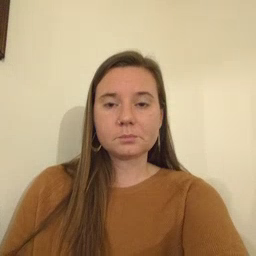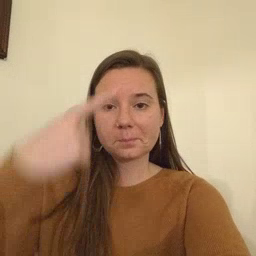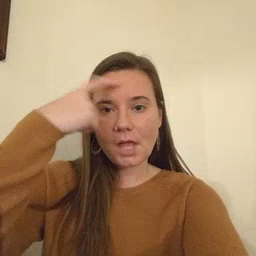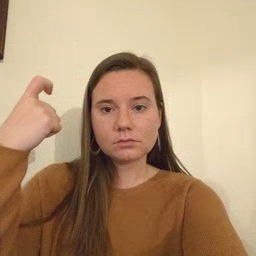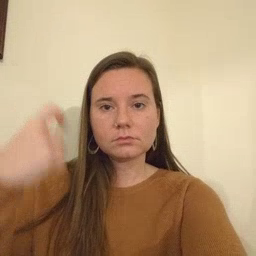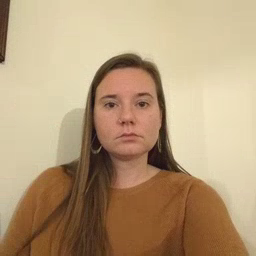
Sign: because